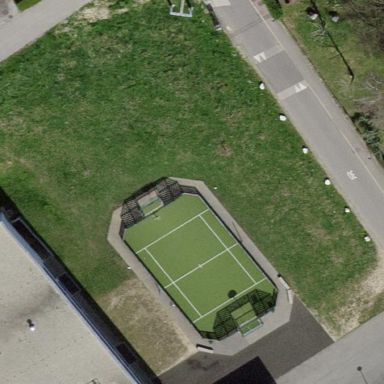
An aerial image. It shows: Soccer pitch for leisure land activities.